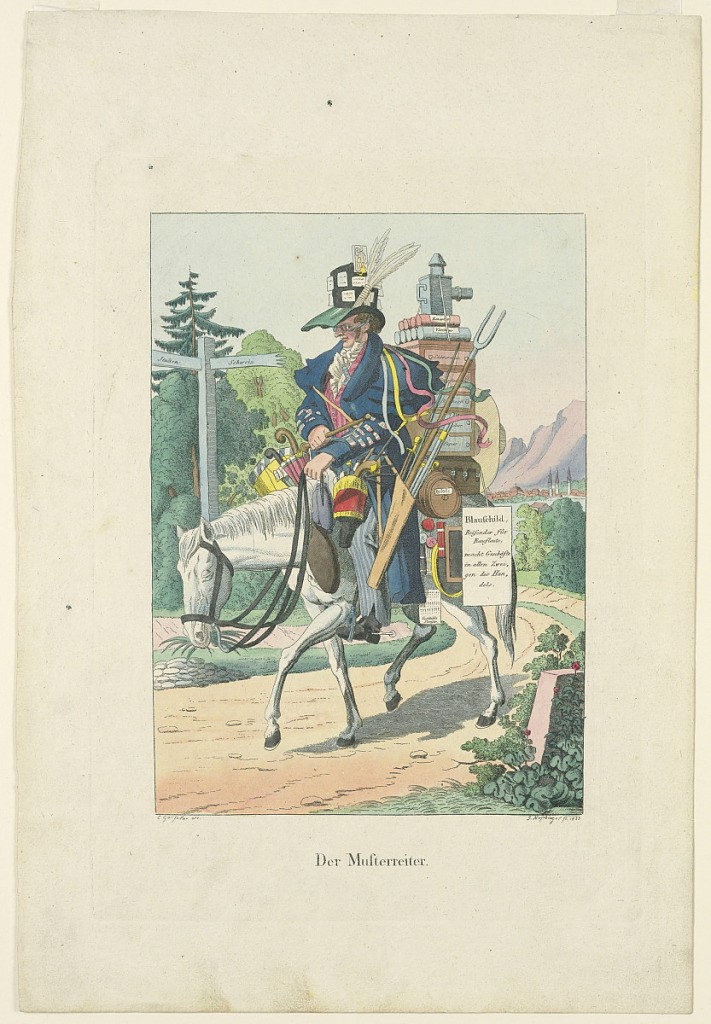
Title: Der Musterreiter (Travelling Salesman)
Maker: Christian Gottfried Heinrich Geissler, German, 1770 - 1844
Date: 1825
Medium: Engraving, brush and watercolor on paper
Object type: Print
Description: A travelling salesman is seen on a white horse, loaded down with his wares. Identifying inscriptions on his various articles. In the background, view of Lucerne, Switzerland. Below, title, artist's name and the date.